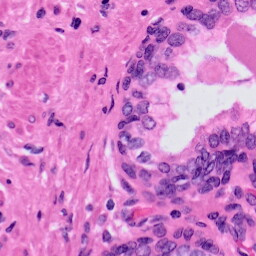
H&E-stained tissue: Prostate